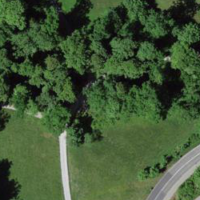
EUNIS habitat code: 41
Species observed at this site:
Geum rivale